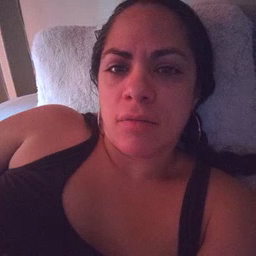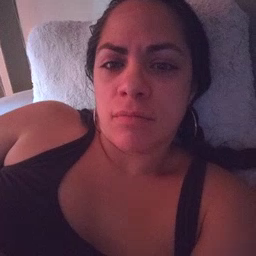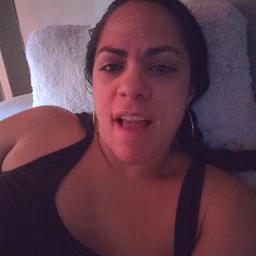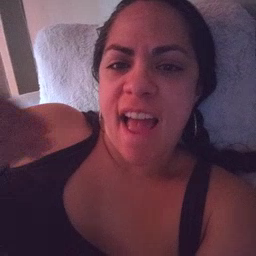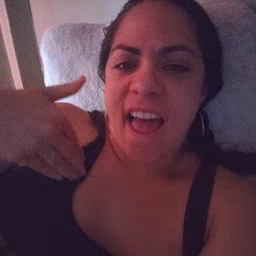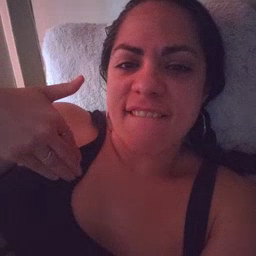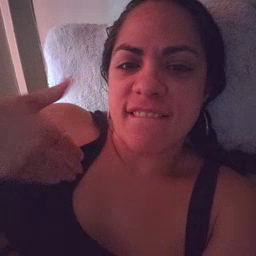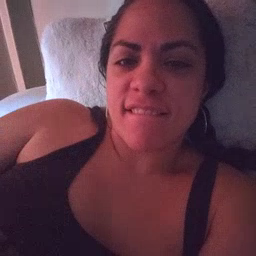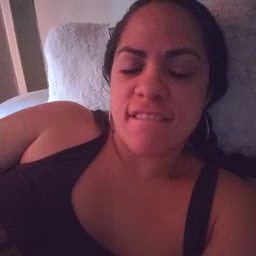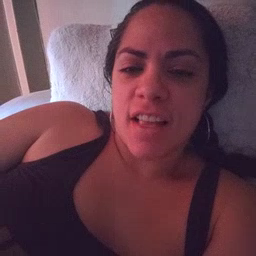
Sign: have